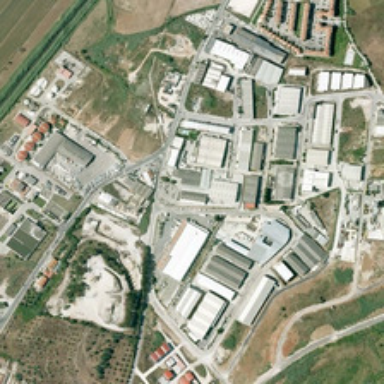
Many buildings and some green plants are in an industrial area .